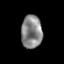
Tissue: prostate
Cell type: T cells
Senescence score: 0.3303
Nuclear area (px): 677
Mean DAPI intensity: 134.598